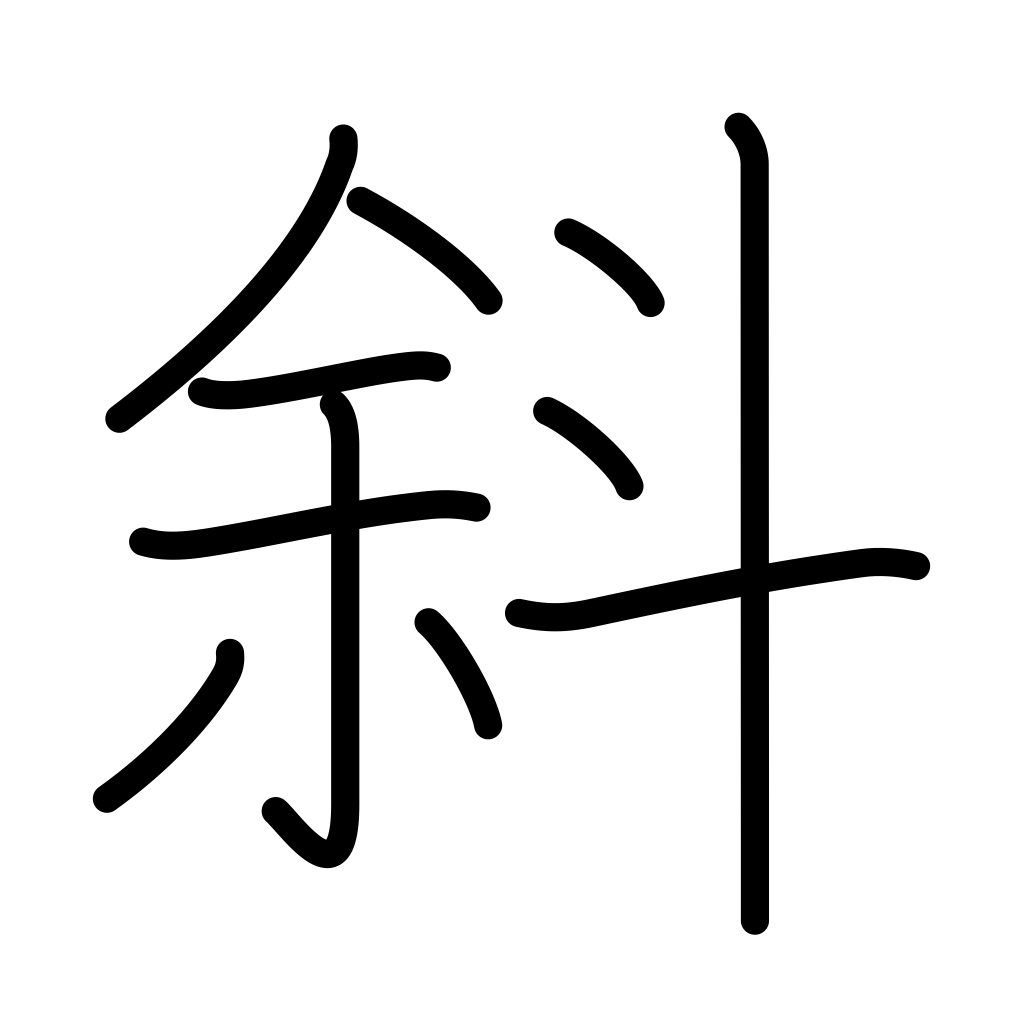
Meaning: diagonal, slanting, oblique